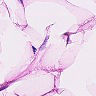
Metastatic tissue present: no